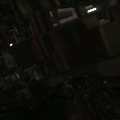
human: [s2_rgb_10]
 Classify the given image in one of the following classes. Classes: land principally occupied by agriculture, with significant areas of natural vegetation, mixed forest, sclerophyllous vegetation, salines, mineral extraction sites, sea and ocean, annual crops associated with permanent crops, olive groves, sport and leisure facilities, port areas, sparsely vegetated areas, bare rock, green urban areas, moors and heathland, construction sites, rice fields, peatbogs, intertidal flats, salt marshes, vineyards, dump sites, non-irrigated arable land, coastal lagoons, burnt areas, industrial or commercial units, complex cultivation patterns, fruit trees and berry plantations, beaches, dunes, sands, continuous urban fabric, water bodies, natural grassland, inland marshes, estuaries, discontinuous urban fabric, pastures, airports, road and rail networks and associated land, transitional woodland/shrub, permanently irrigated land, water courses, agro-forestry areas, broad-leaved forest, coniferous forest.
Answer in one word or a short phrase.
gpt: discontinuous urban fabric, industrial or commercial units, non-irrigated arable land, land principally occupied by agriculture, with significant areas of natural vegetation